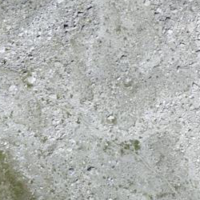
EUNIS habitat code: 48
Species observed at this site:
Saxifraga oppositifolia